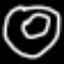
Label: donut